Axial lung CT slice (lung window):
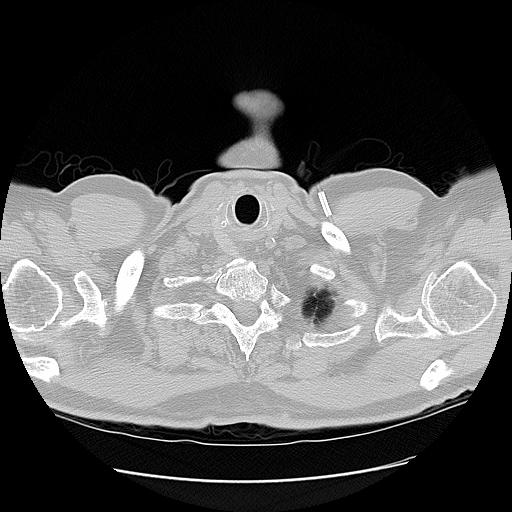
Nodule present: no